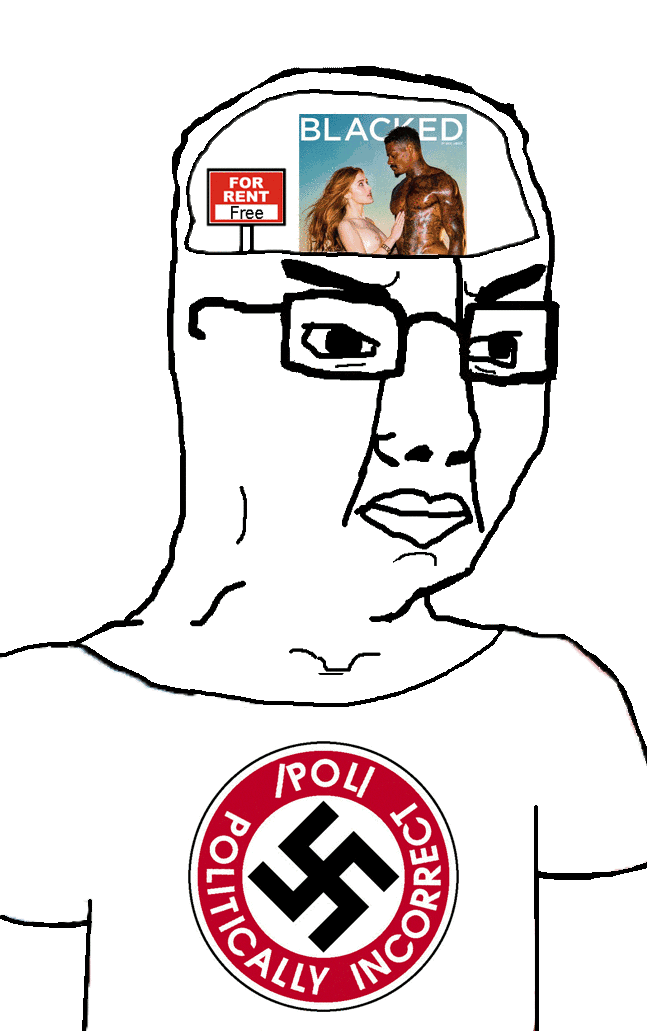
Label: 5_Poljak